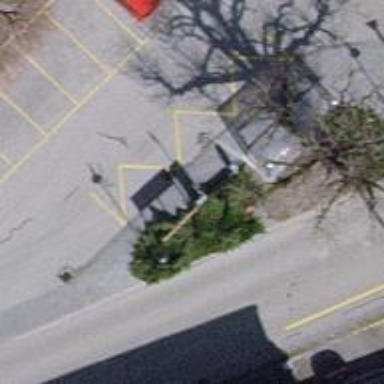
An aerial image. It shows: Bus stop along the road.